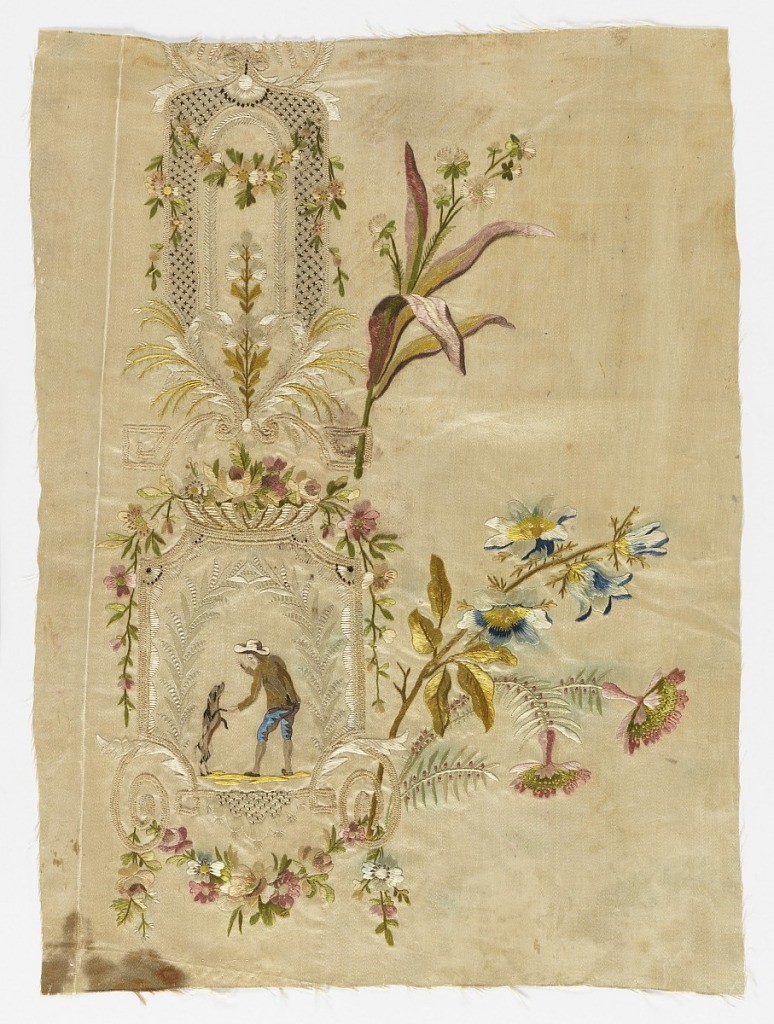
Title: Textile
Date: mid- 18th century
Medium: silk on silk Technique: embroidered on taffeta
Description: Fragment of silk embroidered with silk showing design of leaves, flower swags and lattice forming a vertical framework that encloses and man with dog. Large floral blooms, extend to the right, into unembroidered area.